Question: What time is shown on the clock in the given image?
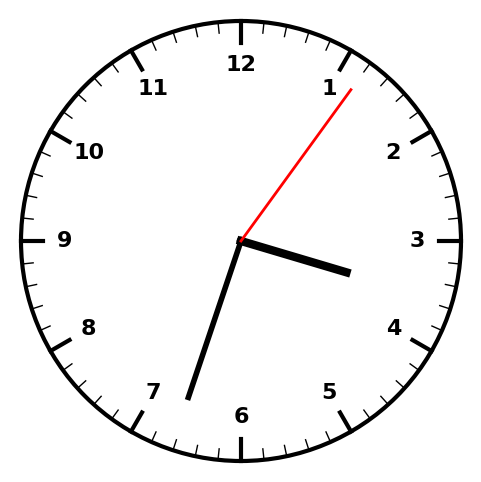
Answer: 03:33:06